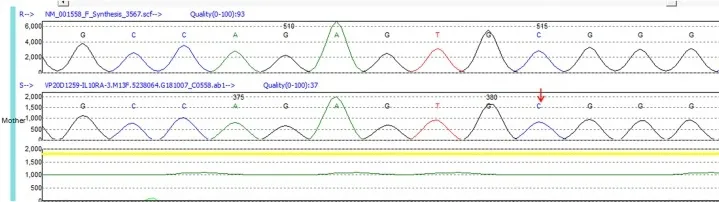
The patient carries one heterozygous mutation, c.301 c > T, P. Her mother has no abnormalities in this coding region of the IL-10RA gene (3-c).
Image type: electrography (ekg)